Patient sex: F
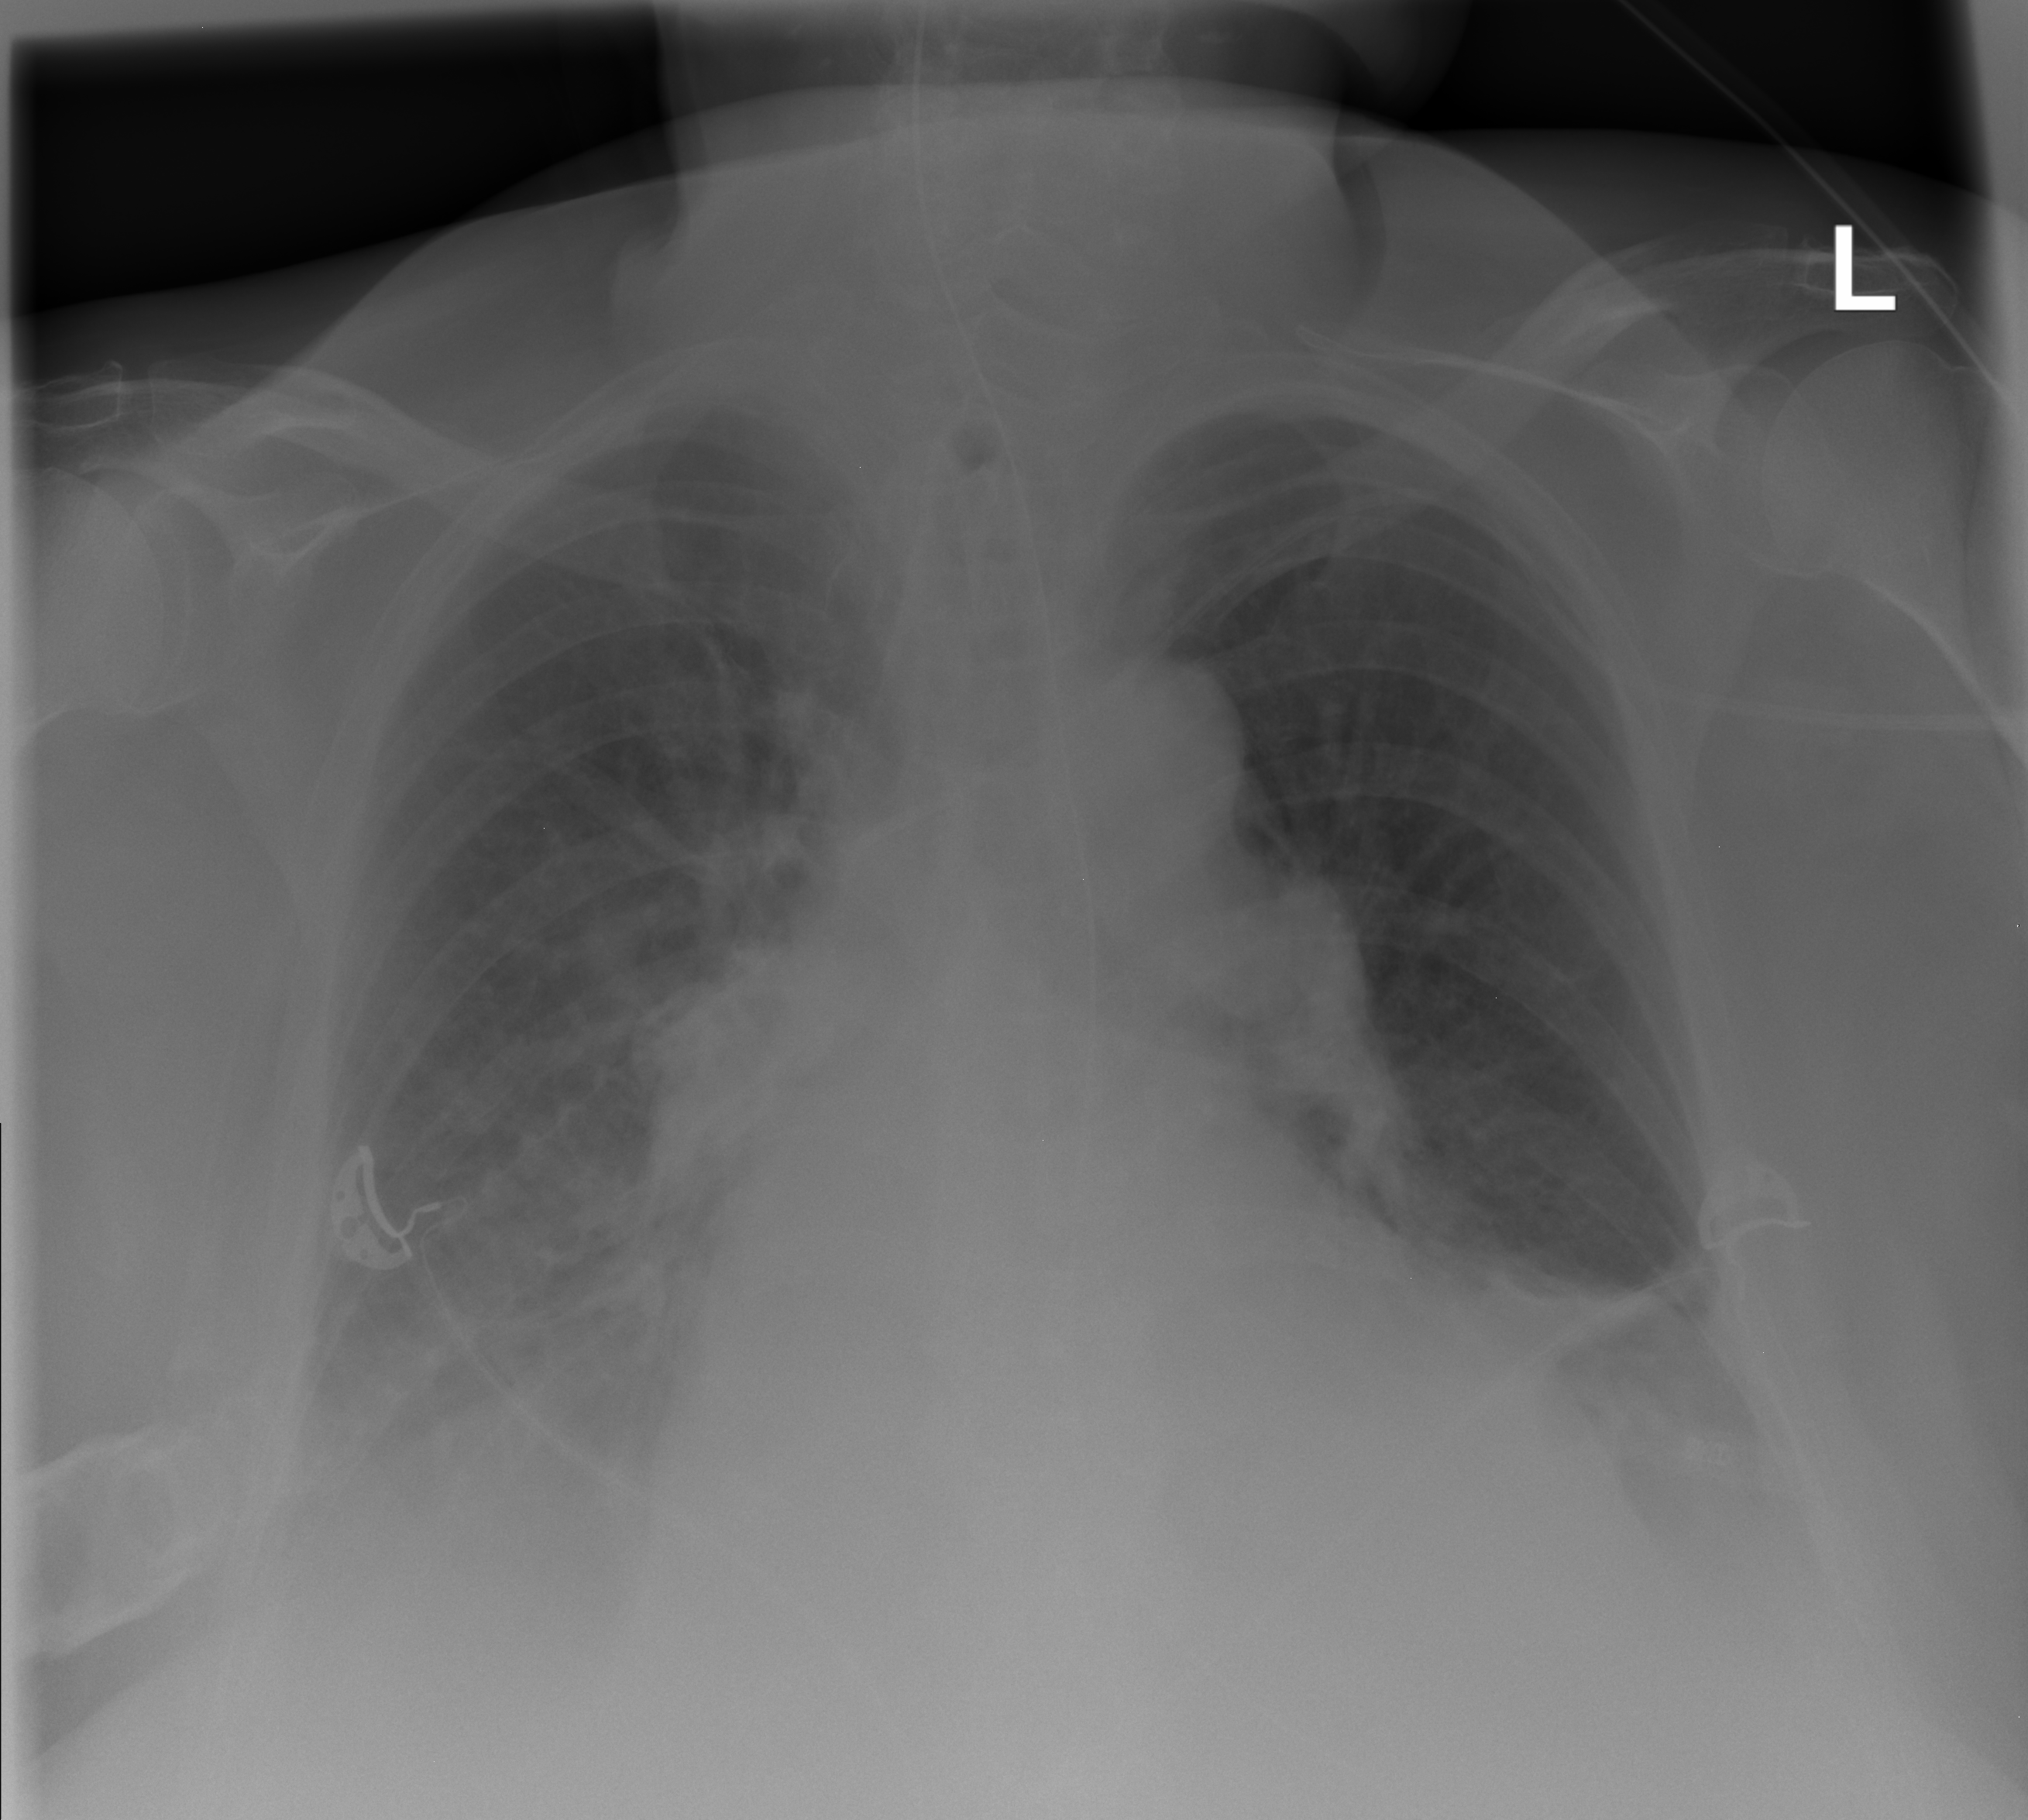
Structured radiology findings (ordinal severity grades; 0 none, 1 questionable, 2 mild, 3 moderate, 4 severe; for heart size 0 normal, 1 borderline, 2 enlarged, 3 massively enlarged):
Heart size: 1
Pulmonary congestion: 0
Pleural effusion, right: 2
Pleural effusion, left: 1
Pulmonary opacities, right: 2
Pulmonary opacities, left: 0
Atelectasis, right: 2
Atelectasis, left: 2